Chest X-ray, AP view. Patient: 7 years old, sex F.
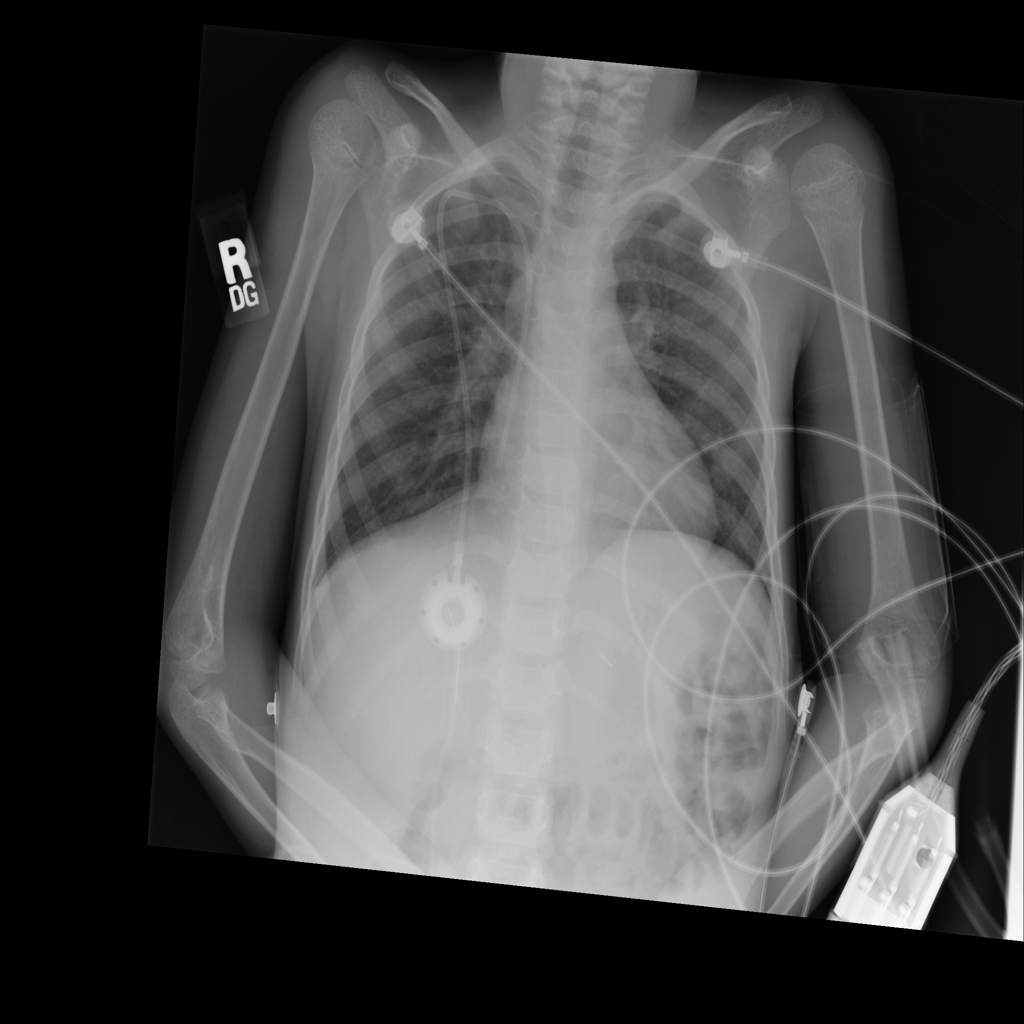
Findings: No Finding